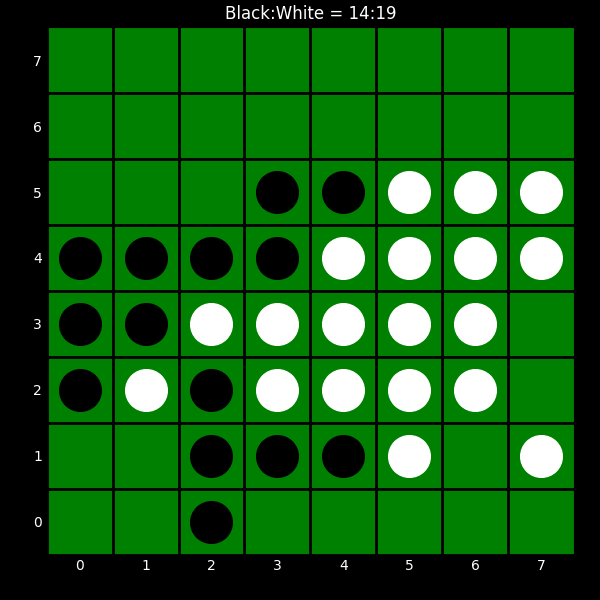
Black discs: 14
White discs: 19